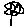
Label: flower